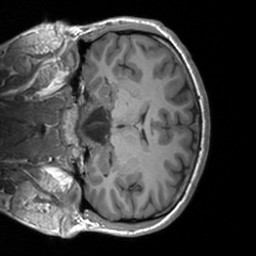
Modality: T1w
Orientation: coronal
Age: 22
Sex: male
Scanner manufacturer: siemens
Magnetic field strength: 3 T
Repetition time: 1.9 s
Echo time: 0.00226 s